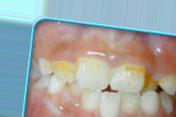
Condition: Tooth Discoloration